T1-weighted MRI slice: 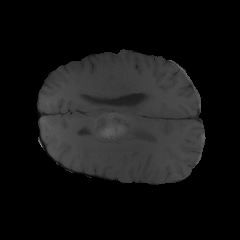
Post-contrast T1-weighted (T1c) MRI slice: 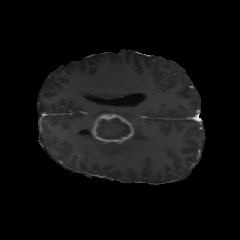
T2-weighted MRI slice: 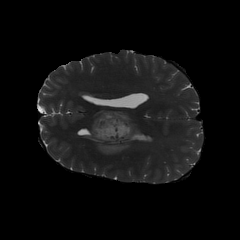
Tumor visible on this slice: yes